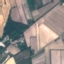
Land use / land cover class: PermanentCrop